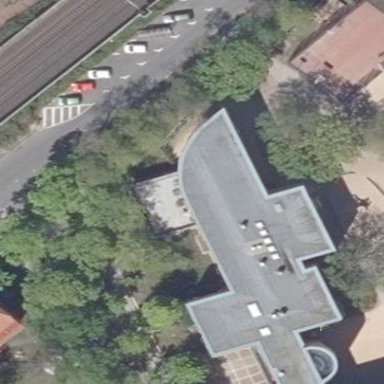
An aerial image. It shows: School building.